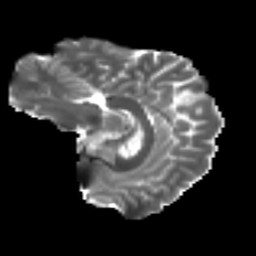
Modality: T2w
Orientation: sagittal
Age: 27
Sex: female
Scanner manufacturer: ge
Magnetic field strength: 3 T
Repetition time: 7.8 s
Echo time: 0.0606 s